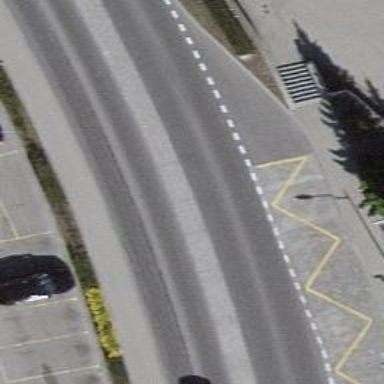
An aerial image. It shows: Bus stop with designated stop position for public transport.